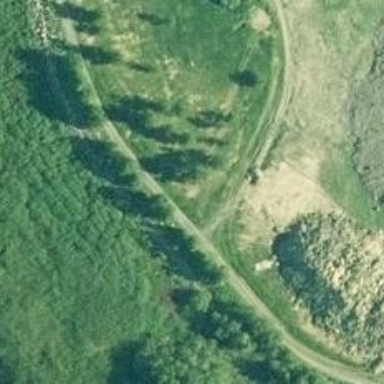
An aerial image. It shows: Disc golf basket.